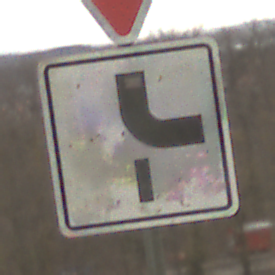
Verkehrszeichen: VerlaufVorfahrtsstrasse10
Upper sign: VorfahrtGewaehren
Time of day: Midday
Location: Outdoor (Nature)
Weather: Overcast
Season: NotSpecified
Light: Natural